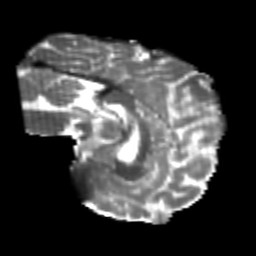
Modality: T2w
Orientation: sagittal
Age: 25
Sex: male
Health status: healthy
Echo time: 0.074 s